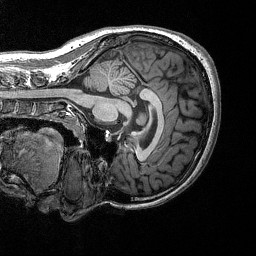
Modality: T1w
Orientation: sagittal
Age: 18
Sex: female
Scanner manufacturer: siemens
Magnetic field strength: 3 T
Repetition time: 2.53 s
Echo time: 0.00309 s